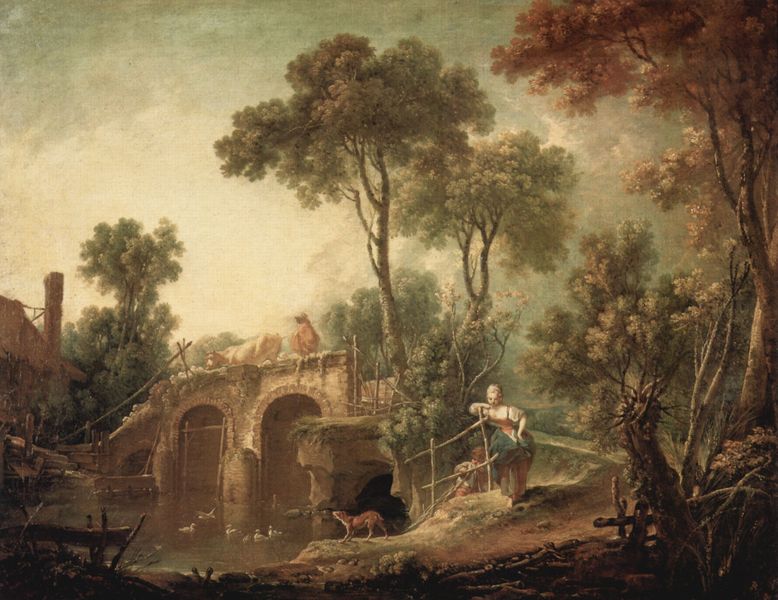
Titel: Die Brücke
Künstler: François Boucher
Standort: Paris
Institution: Musée du Louvre
Schlagwörter: baum, blau, blätter, gemälde, himmel, laub, mann, rubens, schatten, wasser, weiß, wolken, bäume, fluss, gelb, grün, landschaft, menschen, mädchen, ocker, see, teich, ufer, äste, abend, braun, frau, grau, holz, kleid, licht, männer, pastell, szene, dach, gebäude, gras, haus, hund, rot, tier, tiere, weg, wolke, zaun, beige, malerei, rock, barock, öl, bach, kühe, morgen, mühle, natur, stamm, weide, zweige, brücke, gatter, gitter, pfad, sonne, rokoko, wald, arbeit, genre, kamin, rund, schornstein, schürze, magd, ruhig, biegung, bogen, genrebild, bäuerin, dorf, dunst, nebel, kuh, rind, vegetation, bauernhof, enten, idylle, holzzaun, figuren, flus, romantik, lehnen, bauer, bögen, verfall, ruine, steinbrücke, idyll, schwimmen, idyllisch, rückenfigur, gänse, arkaden, tracht, kurve, biedermeier, kaputt, geflügel, reh, malerisch, antik, geäst, trägerkleid, poussin, knorrig, watteau, balu, gelblich, ochse, hirte, schäfer, dirndl, zerfall, hühner, marode, spätbarock, wassermühle, hirt, dunstig, weißlich, lorraine, verklärt, naturdarstellung, landschaftz, mensch und tier, ruinenansicht, weibliche figur, bougereau